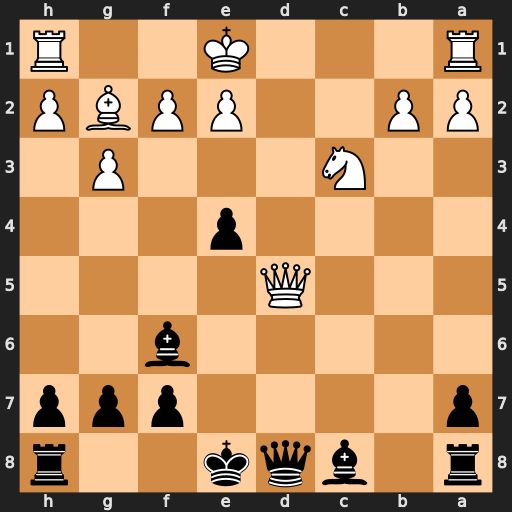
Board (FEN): r1bqk2r/p4ppp/5b2/3Q4/4p3/2N3P1/PP2PPBP/R3K2R
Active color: b
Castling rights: KQkq
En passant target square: -
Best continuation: Bxc3+ bxc3 Qxd5